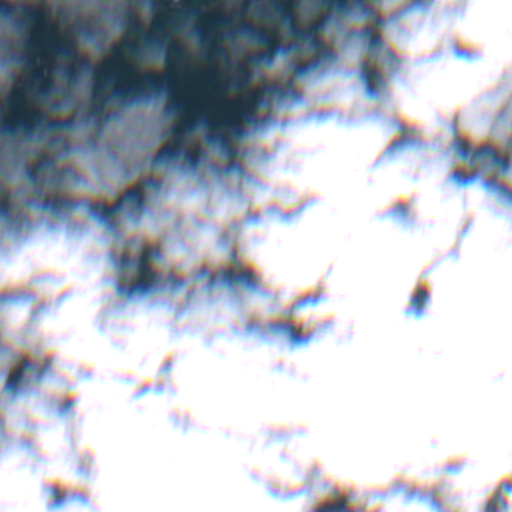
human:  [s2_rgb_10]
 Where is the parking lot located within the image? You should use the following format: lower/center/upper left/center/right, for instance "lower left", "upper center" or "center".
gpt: The parking lot is located in the lower right of the image.
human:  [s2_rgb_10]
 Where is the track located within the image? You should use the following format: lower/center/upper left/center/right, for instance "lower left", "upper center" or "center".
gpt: The track is located in the lower left of the image.
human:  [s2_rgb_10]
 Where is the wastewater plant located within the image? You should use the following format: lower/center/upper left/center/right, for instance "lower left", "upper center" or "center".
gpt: The wastewater plant is located in the lower right of the image.
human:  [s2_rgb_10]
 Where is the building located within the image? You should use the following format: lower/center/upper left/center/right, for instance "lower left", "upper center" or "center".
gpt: There is no building in the image.